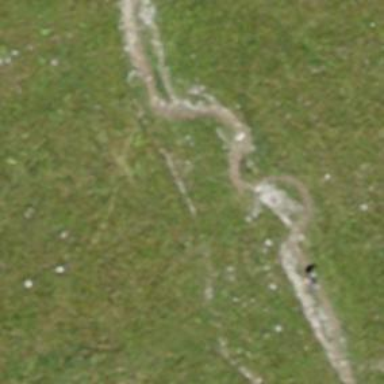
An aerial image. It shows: Unpaved path with impassable smoothness.